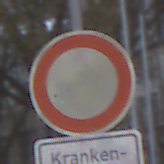
Verkehrszeichen: VerbotFahrzeugeAllerArt
Zusatzzeichen unten: BesondereFahrzeugeUndTransportgueter4
Umgebung: Outdoor, Urban
Tageszeit: SunriseSunset
Wetter: PartlyCloudy
Licht: Natural
Jahreszeit: NotSpecified
Kontrast: LowContrast